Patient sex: F
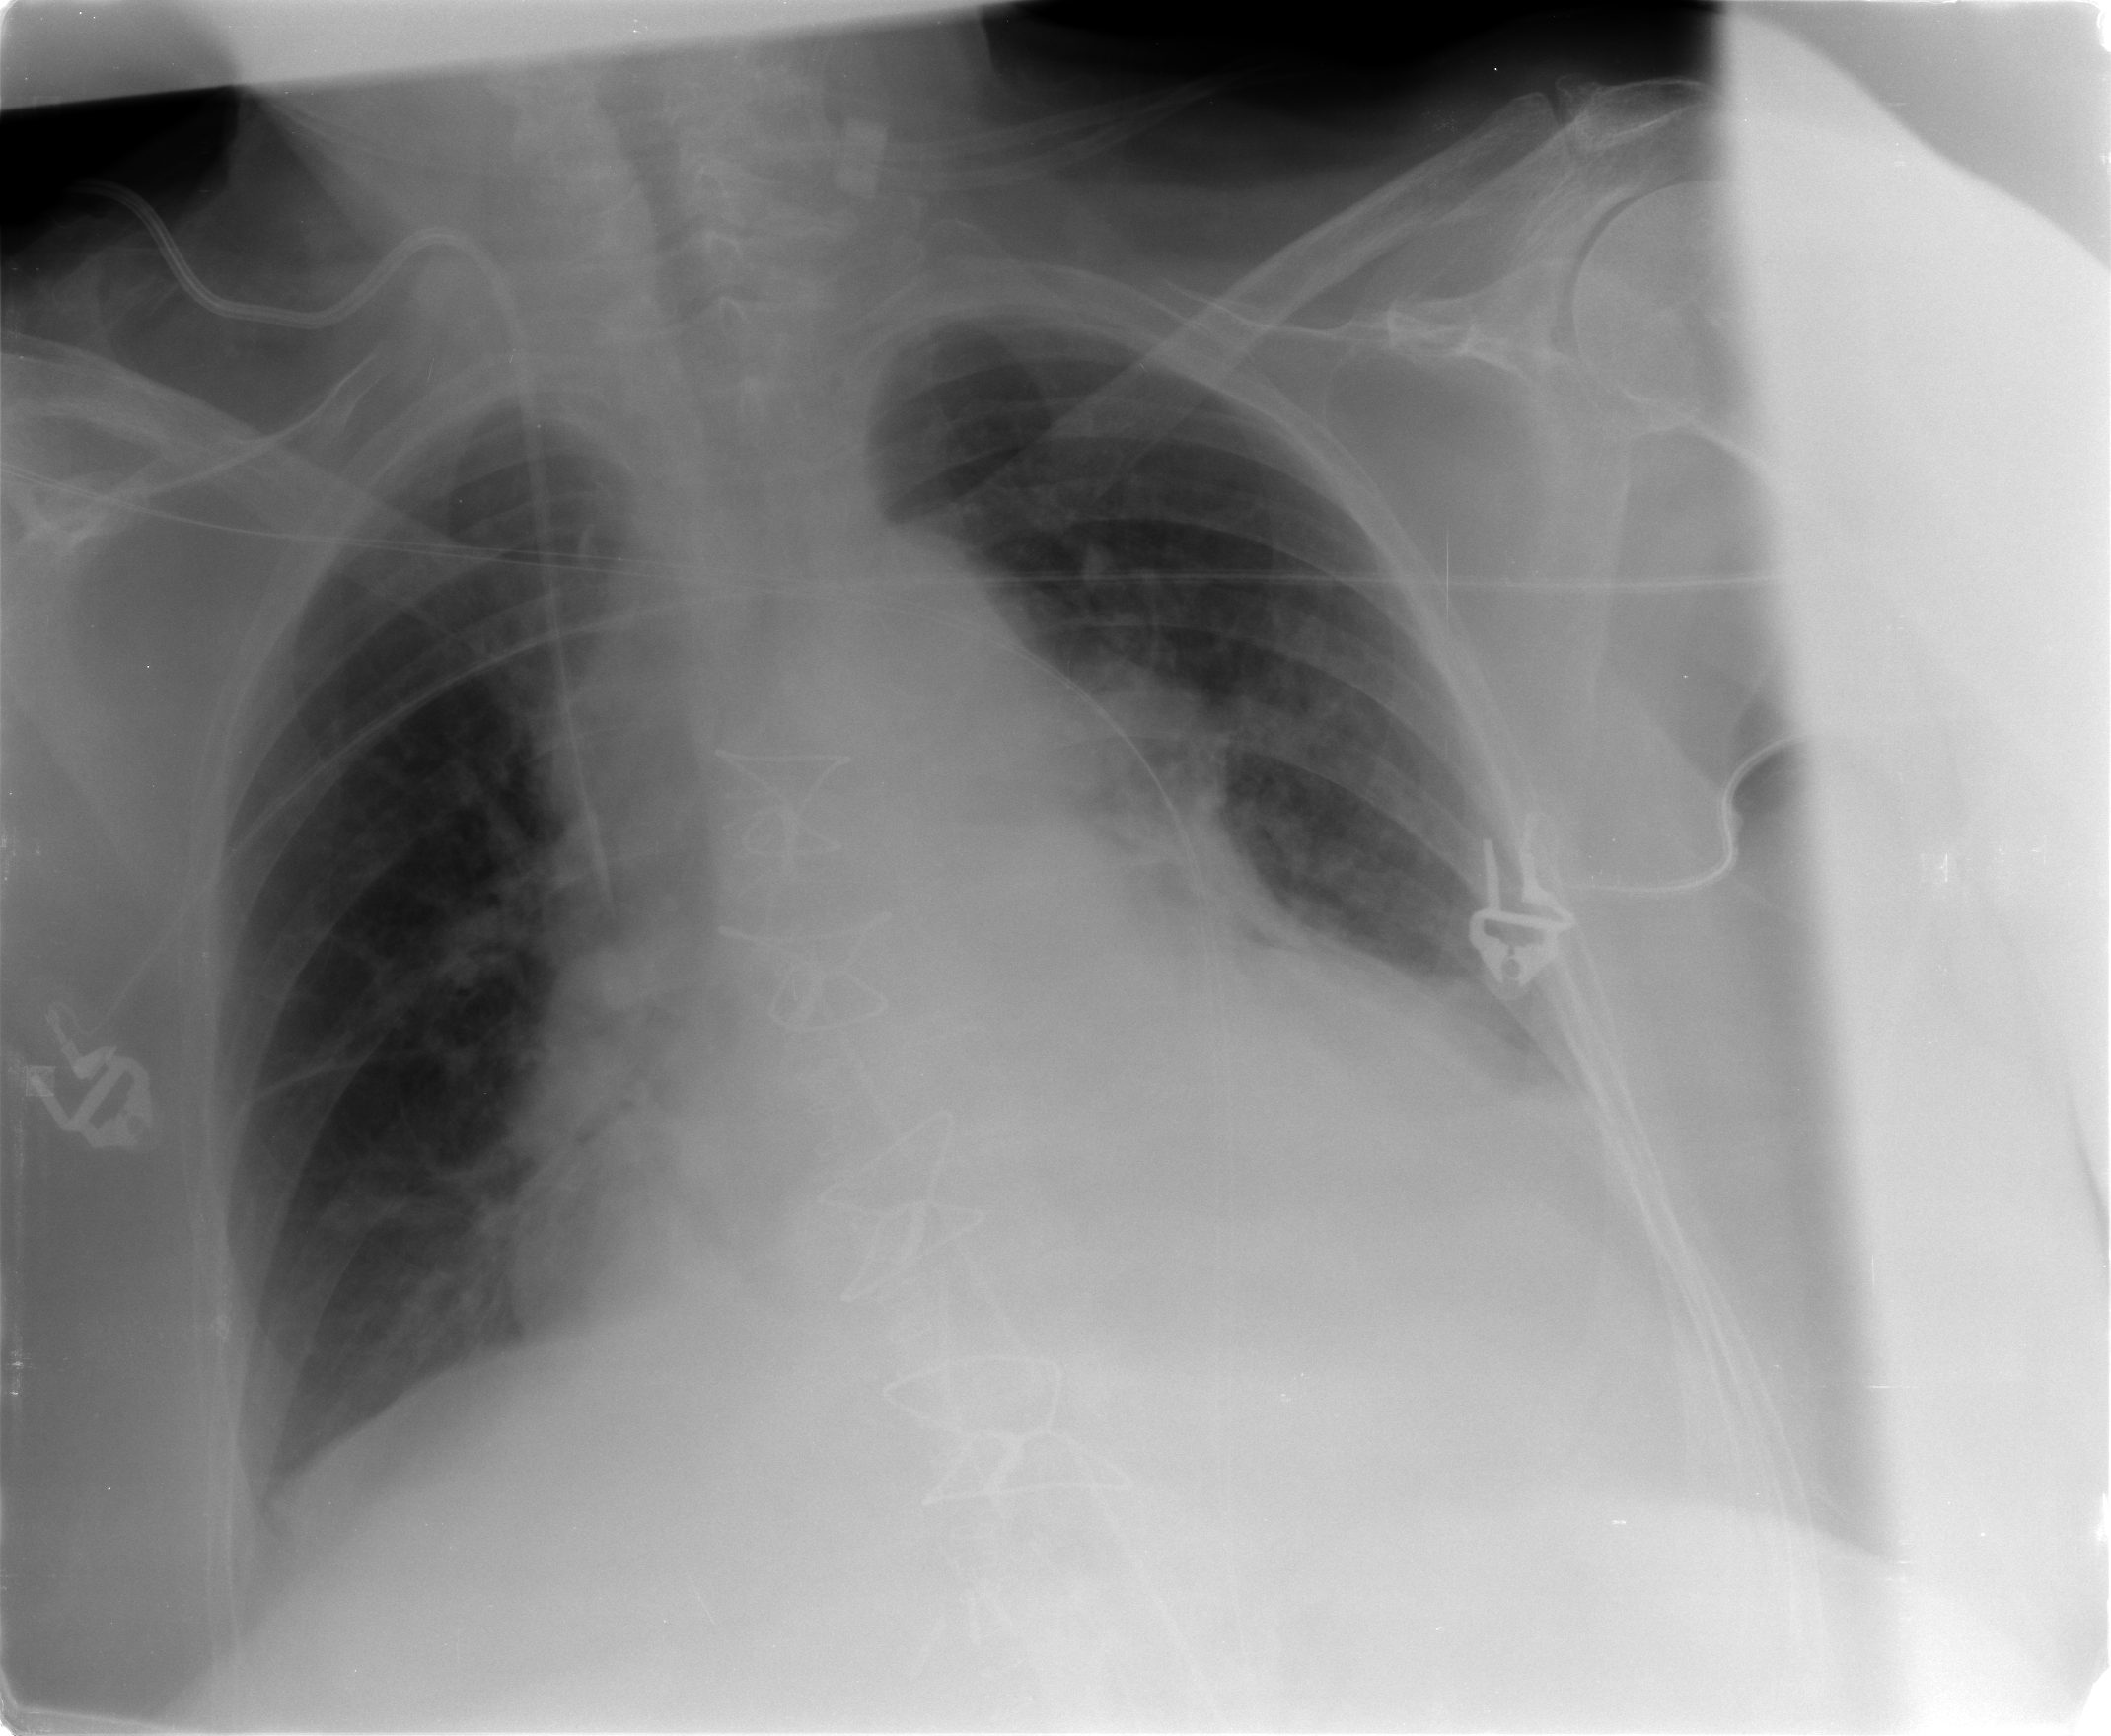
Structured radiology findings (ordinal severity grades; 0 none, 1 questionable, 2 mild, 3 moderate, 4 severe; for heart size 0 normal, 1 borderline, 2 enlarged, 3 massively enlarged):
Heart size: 2
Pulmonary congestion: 2
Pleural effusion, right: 0
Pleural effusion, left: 2
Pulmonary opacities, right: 0
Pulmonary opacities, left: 0
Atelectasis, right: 0
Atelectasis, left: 1